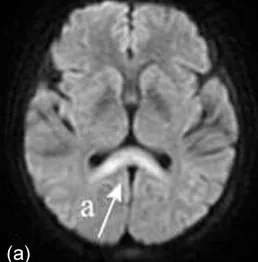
Magnetic resonance images. /. DWI of the corpus callosum. DWI showing limited signal in the bilateral semioval center on day 9. /. DWI showing that the high signal in the corpus callosum has basically disappeared. (f-a) The bilateral semi-oval center lesions are significantly reduced. /. /. The region of interest (ROI) in the splenium of the corpus callosum.
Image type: radiology (mri)